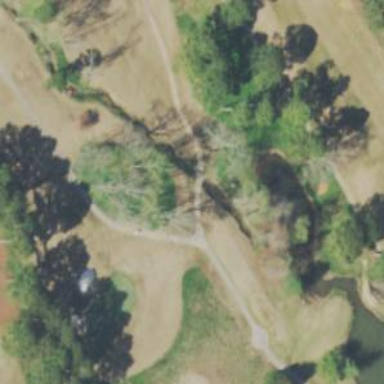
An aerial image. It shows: Path bridge on golf course.